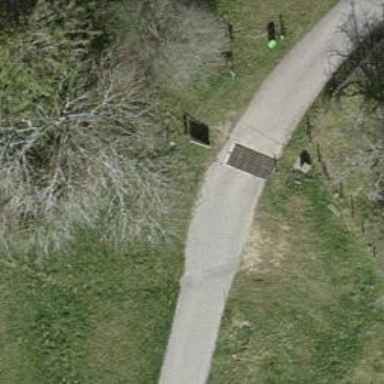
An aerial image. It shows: Gate.